Aerial crown-view tile of a tropical tree (Barro Colorado Island, Panama), acquired 20240716:
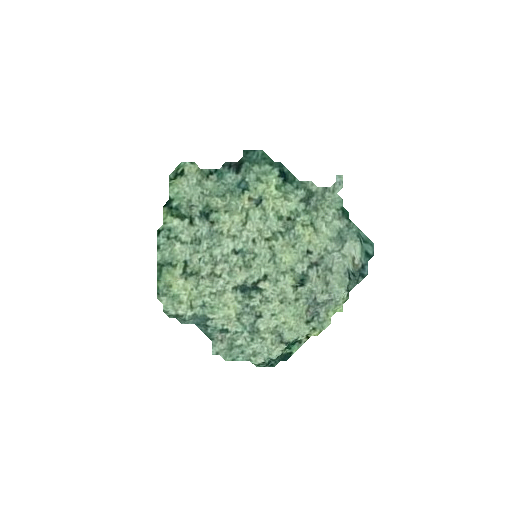
Species: Apeiba tibourbou
GBIF accepted scientific name: Apeiba tibourbou
Crown area: 51.41 m²